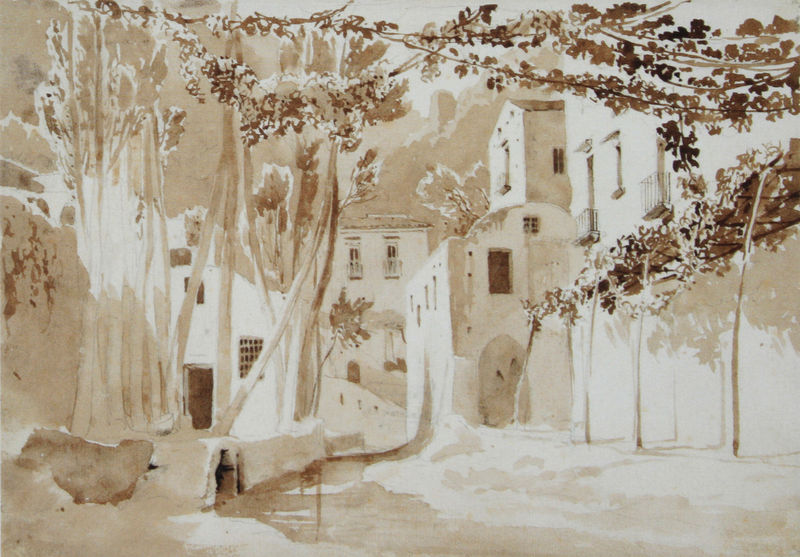
Titel: Wasserlauf zwischen Häusern
Künstler: Carl Blechen
Standort: Berlin
Institution: Akademie der Künste, Kunstsammlung
Schlagwörter: baum, berg, blätter, laub, schatten, weiß, wolken, aquarell, baumstämme, bäume, fluss, landschaft, stadt, äste, ausschnitt, blumen, braun, fenster, grau, hell, licht, skizze, strasse, tür, zeichnung, dach, gebäude, haus, weg, beige, malerei, häuser, stamm, zweige, gitter, sonne, wege, blatt, girlande, ranken, balkon, sommer, papier, ansicht, bogen, fassade, fassaden, gasse, italien, süden, türen, gebirge, dorf, dächer, allee, grafik, graphik, monochrom, sepia, stämme, treppe, treppen, wein, geländer, tor, foto, eingang, keller, tusche, arkade, arkaden, ranke, tore, wärme, negativ, fenstergitter, hauseingang, mauern, leuchtend, karl, freundlich, mediterran, carl, weinranken, laubengang, laube, äuser, weinranke, toskana, ungenau, mediteran, blechen, r, 1840, clechen, perkola